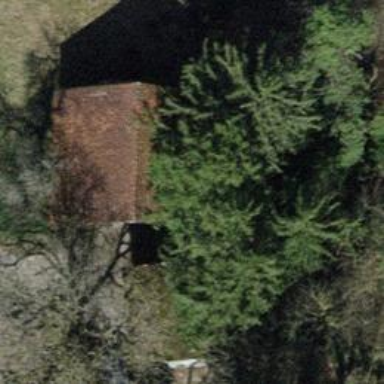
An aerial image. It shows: Rural barn.